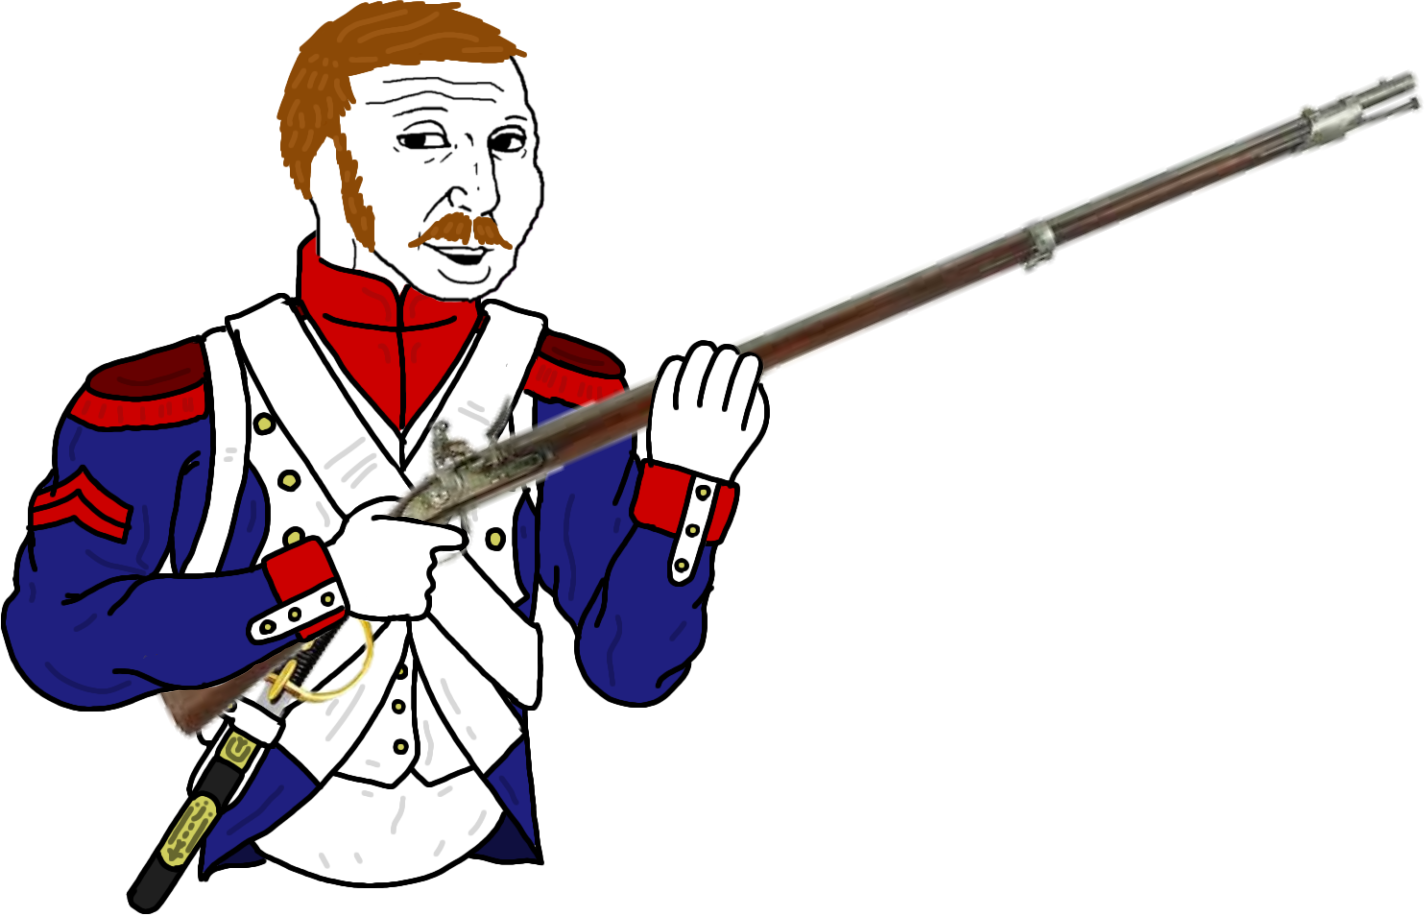
Label: 5_unsorted